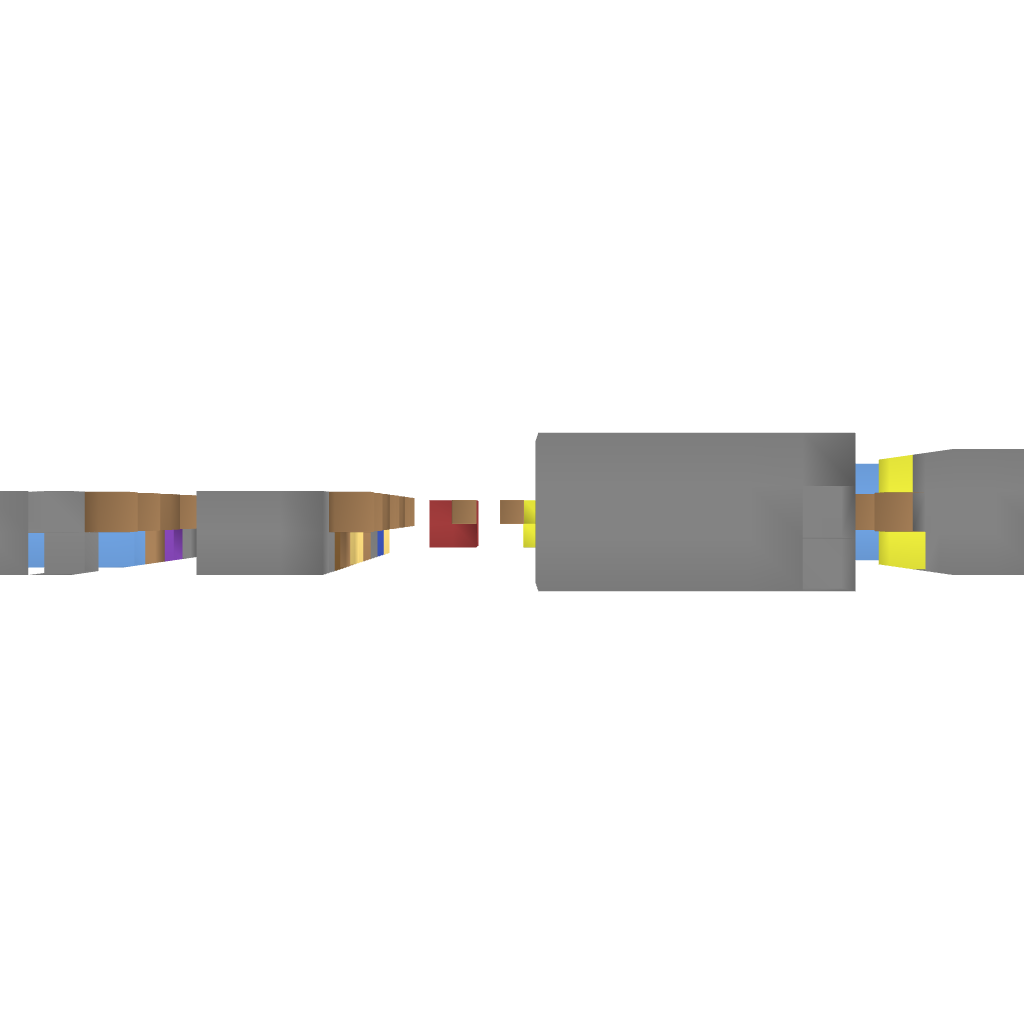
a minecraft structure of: Resource and XP Giver with Time Setter bad low quality